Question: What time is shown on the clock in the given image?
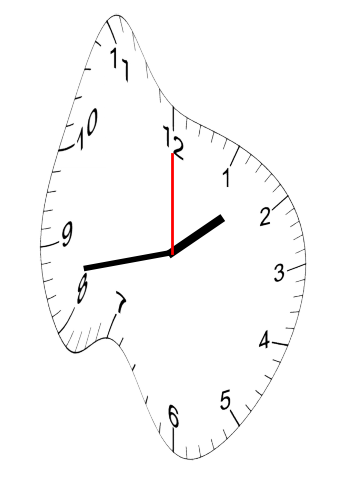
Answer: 01:43:00